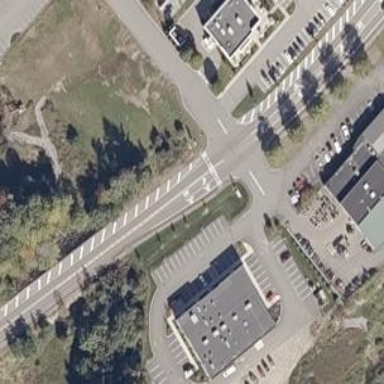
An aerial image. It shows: Marked crossing on footway.